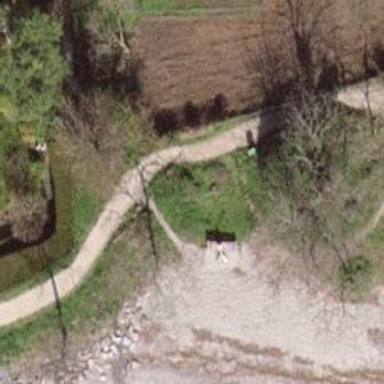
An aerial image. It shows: Bench.